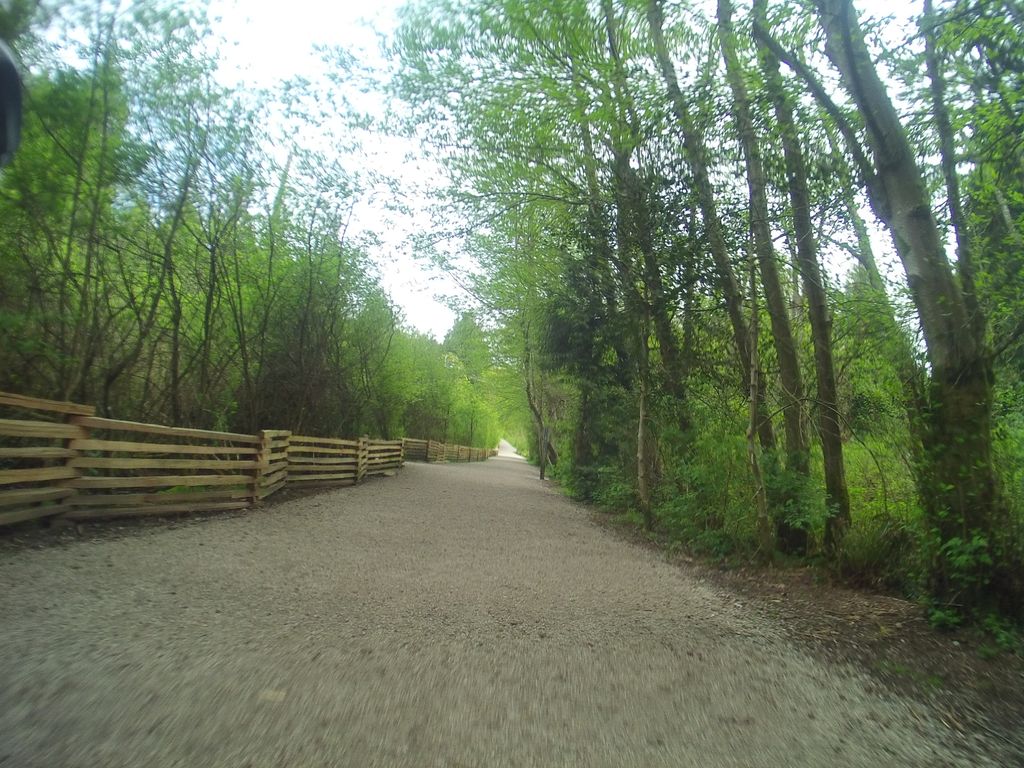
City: vancouver